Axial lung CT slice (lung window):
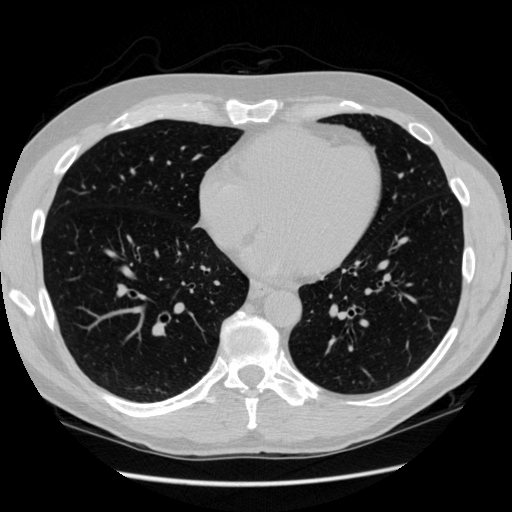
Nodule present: no